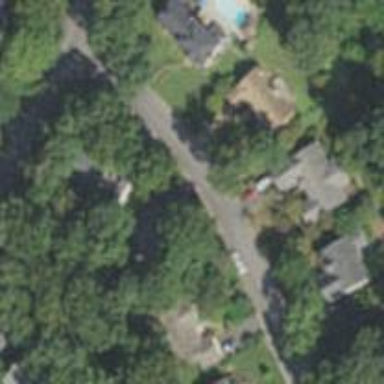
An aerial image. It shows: Driveway leading to service road.